Interaction volume radius: 5 \u00c5
Interaction volume height: 30 \u00c5
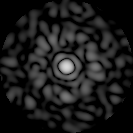
Disorder parameter: 0.8291